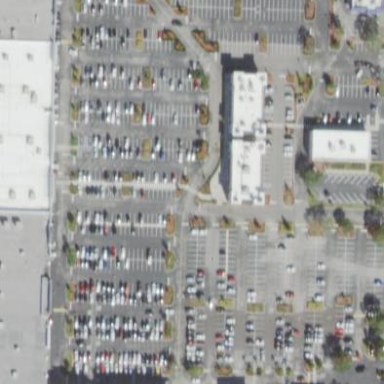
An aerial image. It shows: Retail area.